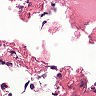
Metastatic tissue present: no